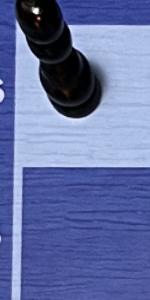
Label: Empty